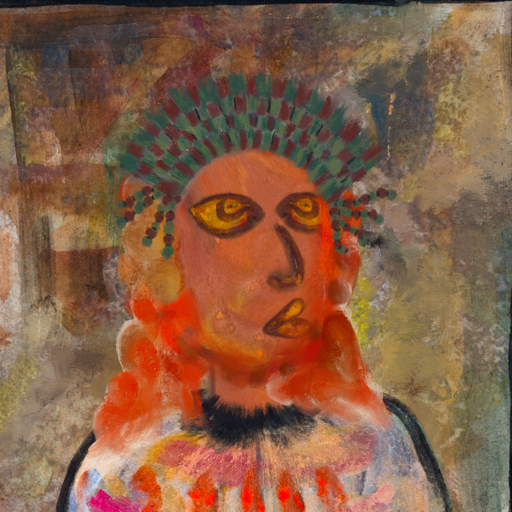
Background: Mosgoul, Head And Neck Side: Mother_And_Son_Son, Face Side: Comrade, Bust: Childish, Hair Side: Rupkatha, Head Accessory: After_Raid_Crown, Second Necklace: Blank, Necklace: Blank, Baby: Blank